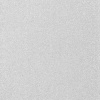
Atmospheric dust classification: dusty